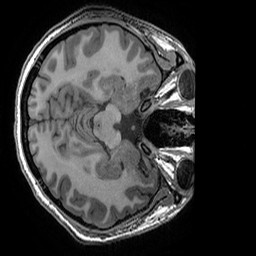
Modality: T1w
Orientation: axial
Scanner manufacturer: ge
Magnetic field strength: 3 T
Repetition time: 0.008184 s
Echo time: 0.003192 s